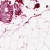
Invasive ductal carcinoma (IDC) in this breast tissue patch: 0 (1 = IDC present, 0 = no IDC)